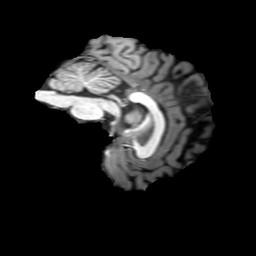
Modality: T1w
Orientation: sagittal
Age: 32
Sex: male
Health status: healthy